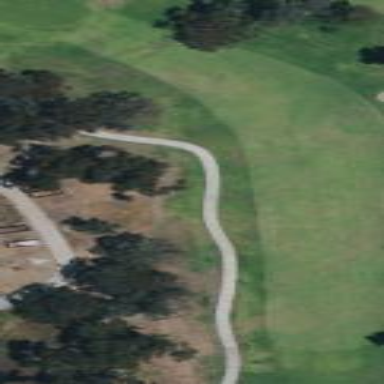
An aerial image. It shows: Grassy area designated as golf fairway.